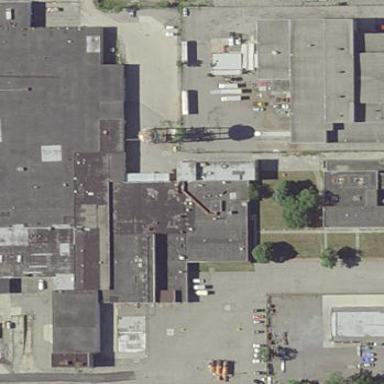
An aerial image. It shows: Industrial area.